Question: We have migrated our production environment to Azure (using SQL Azure instead of SQL Server)
Our local development environment uses SQL Server. We write when database changes need to occur during a release.
The issue now is that some T-SQL commands/statements/keywords don't work when run on SQL Azure. This is constantly disrupting our release process.
Educating everyone to use a subset of T-SQL is happening, but these problems continue to crop up.
Is it not possible for us to parse our SQL scripts as 'Azure SQL compatible' in SQL Server using the parser before running them:

Thanks
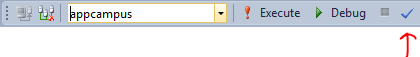
Answer: If you use the new "SQL Server Database Project", there is a feature in Visual Studio that allows you to select the "Target Platform" to SQL Azure. This will allow you to build all your t-sql scripts and check them for SQL Azure compatibility. Any compatibility errors will throw errors and it can create a bacdac/dacpac/t-sql script that is compatible with SQL Azure.
In order to take advantage of this, you have to manage your code using the "SQL Server Database Project" projects in Visual Studio.